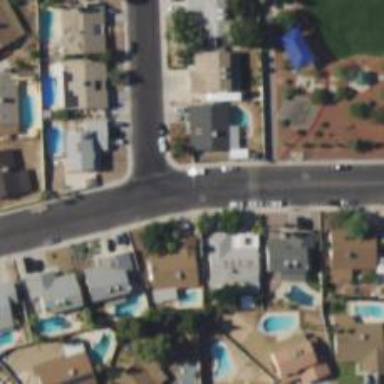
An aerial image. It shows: Residential road.